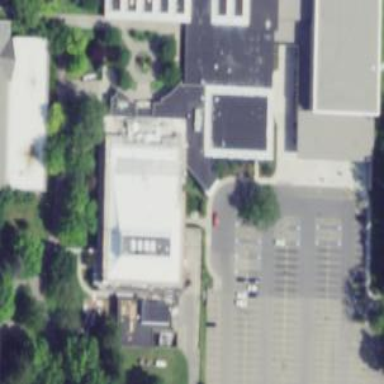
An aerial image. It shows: College building that houses arts center.